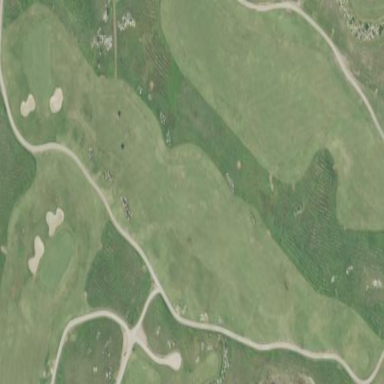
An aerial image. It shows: Rough area in golf course.